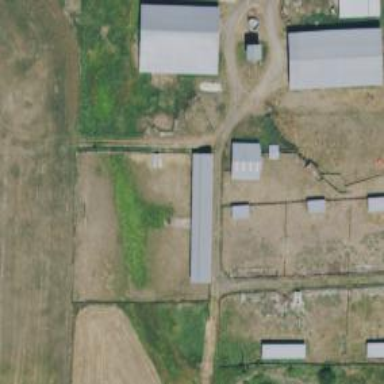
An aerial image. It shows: Farmyard area.